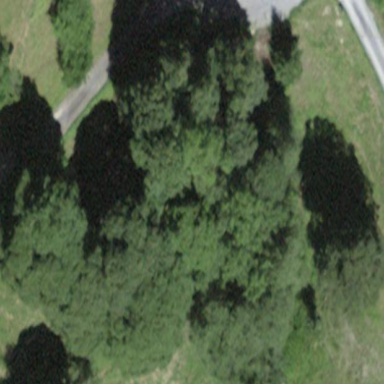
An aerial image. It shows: Beautiful woodland area.